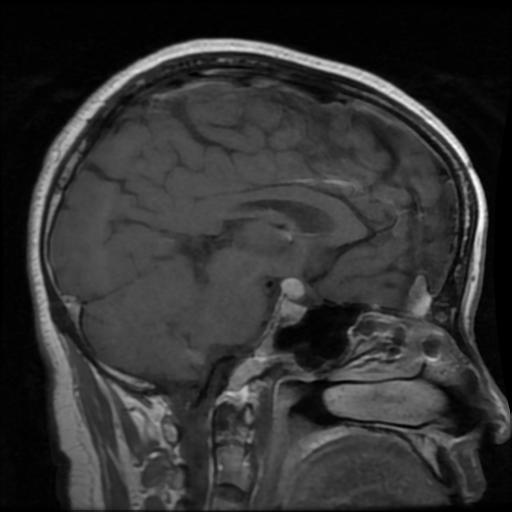
Label: pituitary